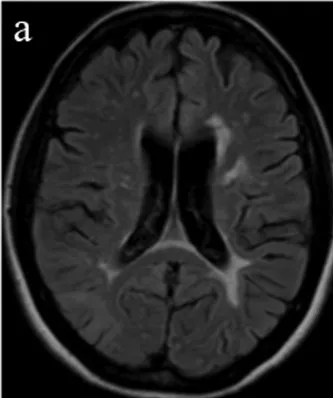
MRI 2 months after demonstrating a resolution of the lesion of the right parietal lobe.
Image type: radiology (mri)